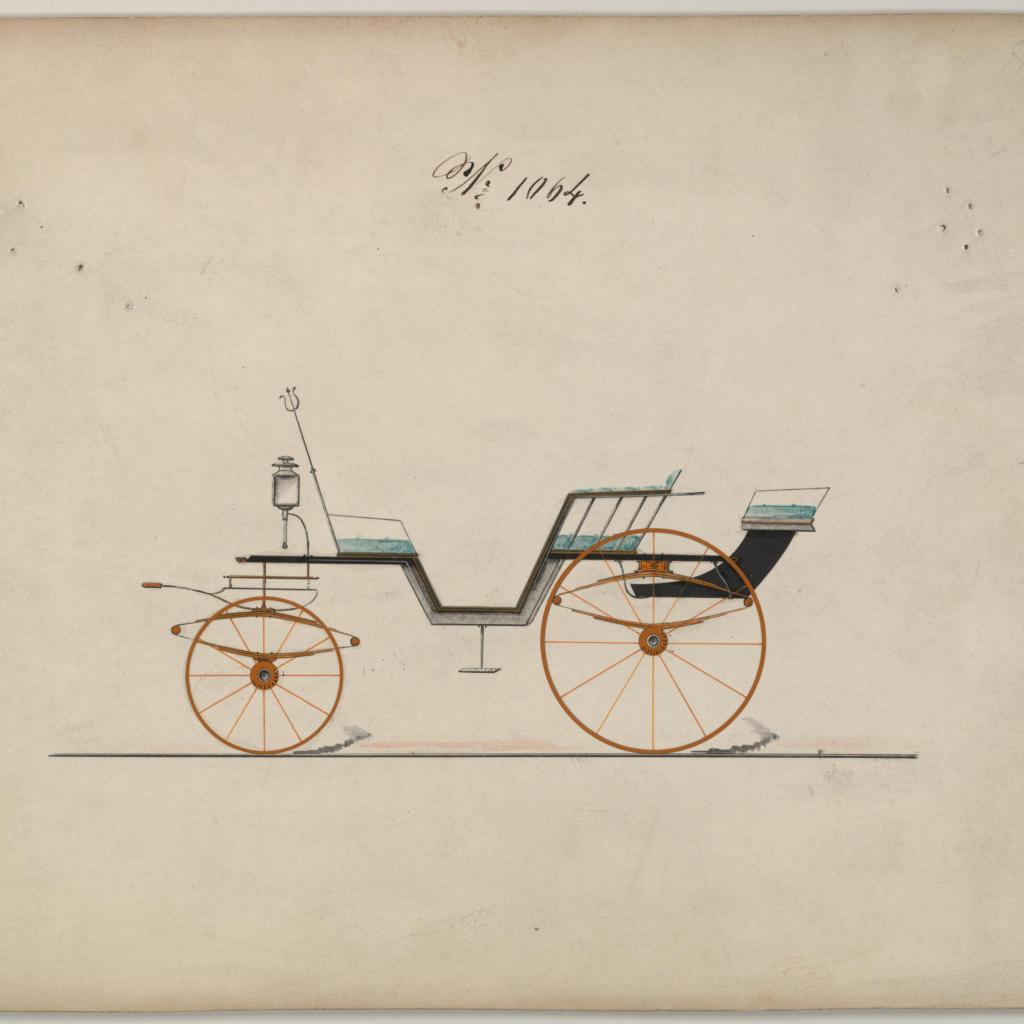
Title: Design for Two Seat English Pony Phaeton, no. 1064
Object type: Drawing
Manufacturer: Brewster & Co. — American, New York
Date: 1850–74
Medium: Pen and black ink, watercolor and gouache with gum arabic
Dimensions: sheet: 7 x 9 7/8 in. (17.8 x 25.1 cm)
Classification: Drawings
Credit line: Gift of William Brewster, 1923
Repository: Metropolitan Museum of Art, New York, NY